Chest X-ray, AP view. Patient: 32 years old, sex F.
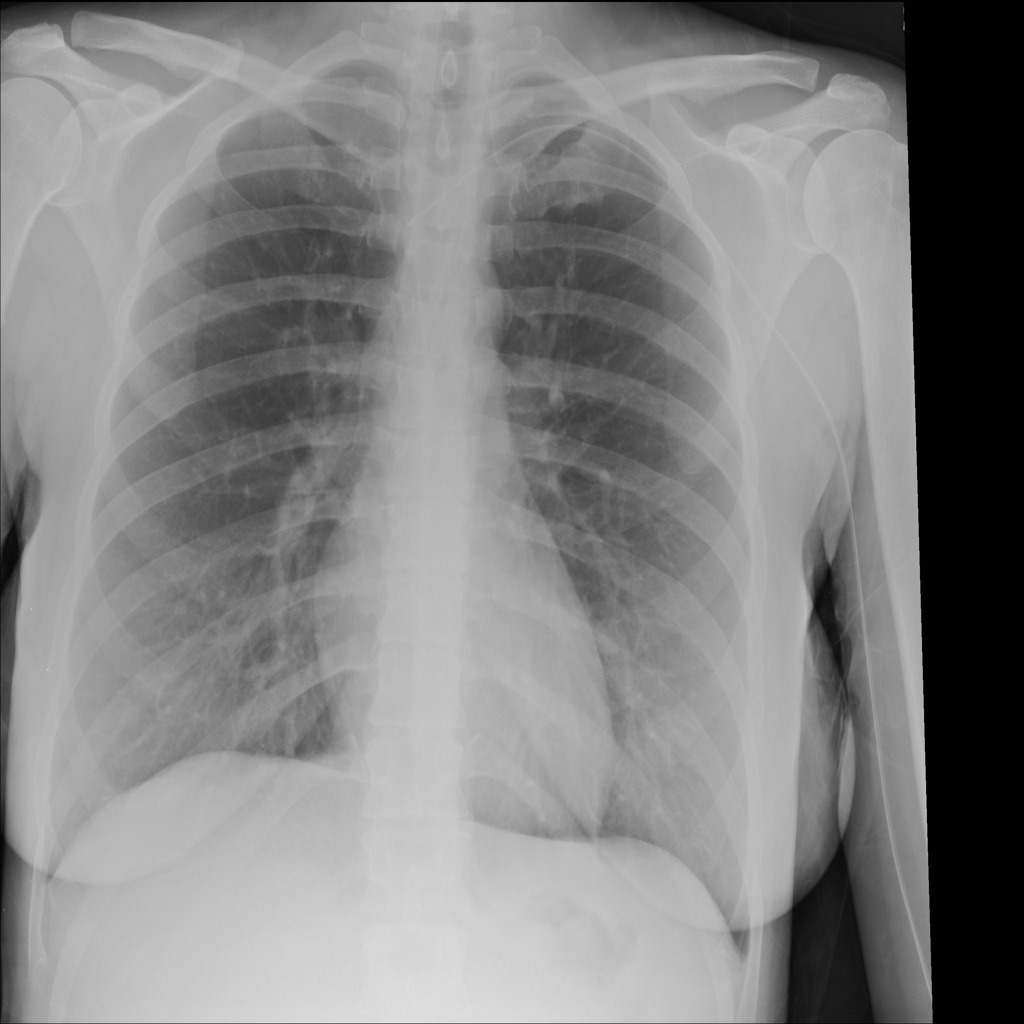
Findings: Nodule